Field crop: tomato
Growth stage: 2
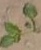
Species: solanum